Interaction volume radius: 10 \u00c5
Interaction volume height: 15 \u00c5
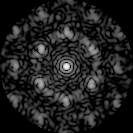
Disorder parameter: 0.5377